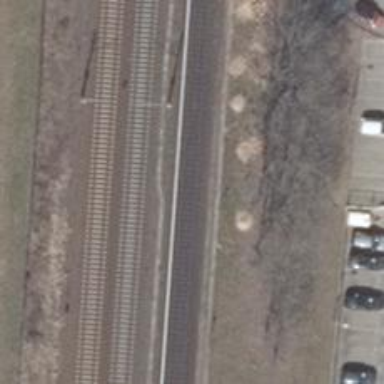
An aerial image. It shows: Railway signal.